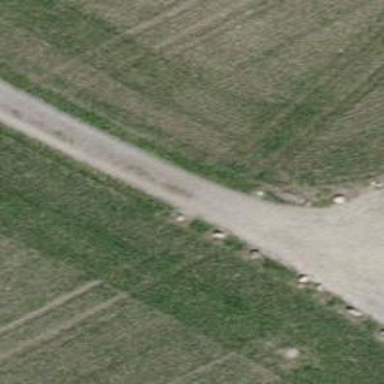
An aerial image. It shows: Pebblestone track with grade3 tracktype.